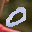
Label: 0